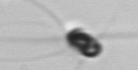
Label: Chaetoceros